Question: First, I have tried every answer for the question - <URL>
This worked last week before I downloaded iOS 6. Now I am getting the following error when validating my archive for distribution.

To my knowledge, the only change is iOS 6. So I believe there must be a step I'm missing.
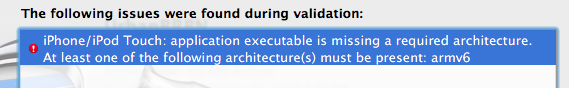
Answer: XCode 4.5 no longer supports armv6 compilation. It may still exist in the architecture settings (from an older project) but it won't build them anymore. If you need to build for old (as in armv6 based ) iPhones you can't support 6.0 in the same build (as you need Xcode 4.5 for that).